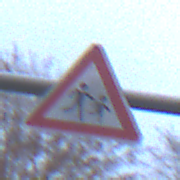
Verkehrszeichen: KinderLinks
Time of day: SunriseSunset
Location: Outdoor (Nature)
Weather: PartlyCloudy
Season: Autumn
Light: Natural